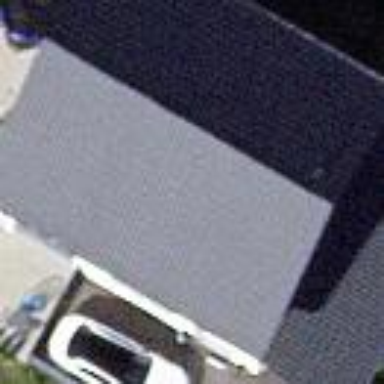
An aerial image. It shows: Gabled roofed house with orientation along the building.